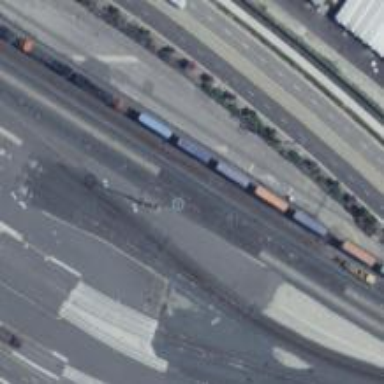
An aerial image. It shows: Railway siding for service.